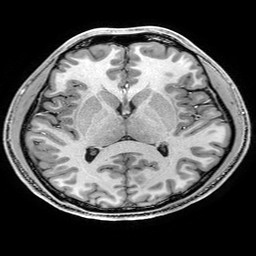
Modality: T1w
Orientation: coronal
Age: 20
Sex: male
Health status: healthy